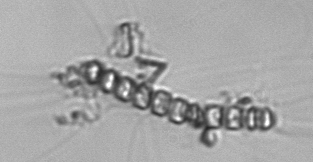
Label: Chaetoceros